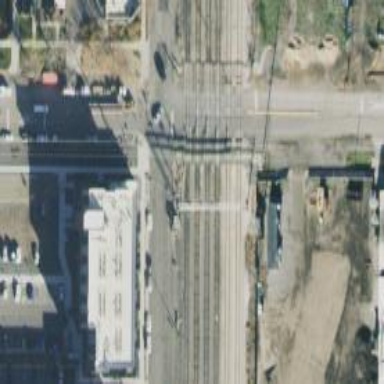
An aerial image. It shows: Railway crossing.